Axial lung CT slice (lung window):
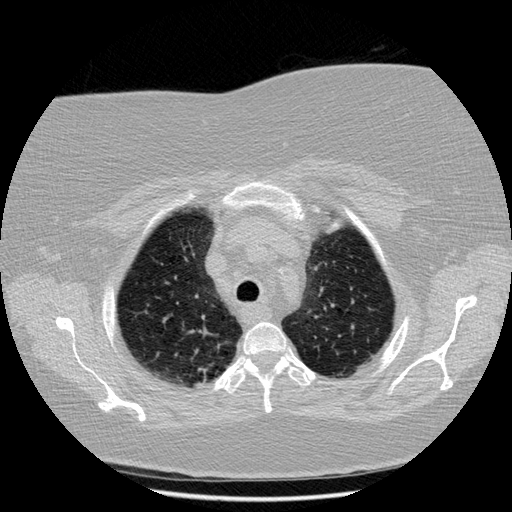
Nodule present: no